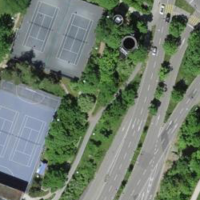
EUNIS habitat code: 53
Species observed at this site:
Plantago lanceolata
Carpinus betulus
Ficaria verna
Hypericum perforatum
Fringilla coelebs
Clematis vitalba